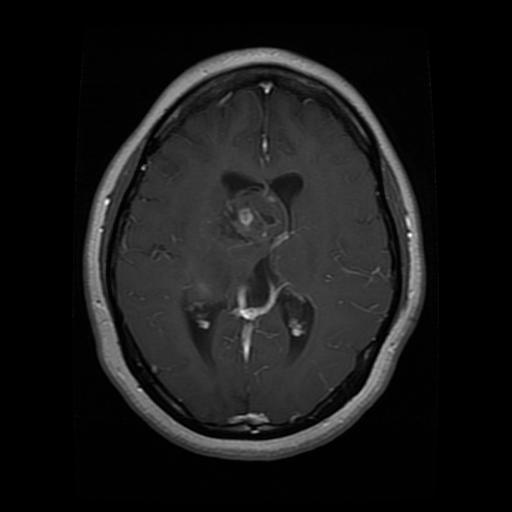
Label: glioma